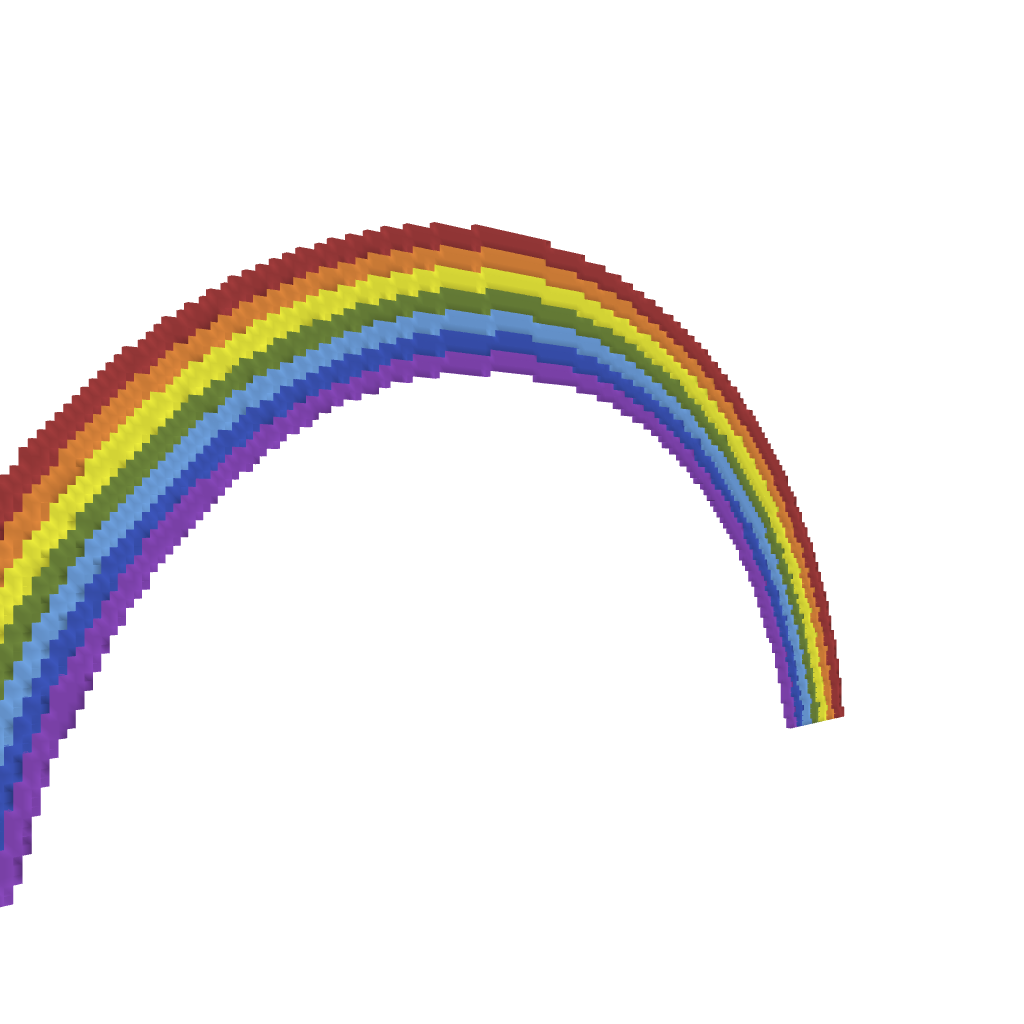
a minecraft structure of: Rainbow bad low quality